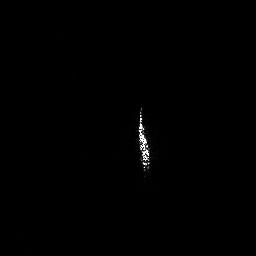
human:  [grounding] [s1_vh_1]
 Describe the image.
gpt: In the satellite image, there is  <ref>1 medium ship </ref> <box>[[52, 40, 58, 69, 0]]</box> located at center.